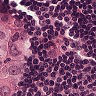
Metastatic tissue present: yes